Question: firstly i apologize because i'm most certainly using the wrong terms here. My problem is that i have the query below that contains a dimension that has always two values (MONTH VALIDATION) as shown on the query and image below:
'''
SELECT NON EMPTY {
[Measures].[00 - Costs EUR]
}
ON COLUMNS, NON EMPTY {(
[Project Platoon].[Platoon].[Platoon].ALLMEMBERS ,
[Financial Data Month Validation].[Month Validation Status].[Month Validation Status].ALLMEMBERS
)}
DIMENSION PROPERTIES
MEMBER_CAPTION,MEMBER_UNIQUE_NAME ON ROWS
FROM
[DataCube]
CELL PROPERTIES VALUE, BACK_COLOR, FORE_COLOR, FORMATTED_VALUE, FORMAT_STRING, FONT_NAME, FONT_SIZE, FONT_FLAGS
'''
and i get a result like the one below:

My question is: how can i "flatify" this so that i show
|Platoon|Open |Closed|Costs|
|Borg...|12.000|99.000|12+99=111|
that is, transform the values of [MonthValidation] into columns ?
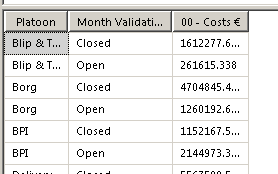
Answer: Just put the 'Month Validation Status' hierarchy on the columns (that is why there is 'ON COLUMNS' and 'ON ROWS'):
'''
SELECT NON EMPTY {
[Measures].[00 - Costs EUR]
} *
[Financial Data Month Validation].[Month Validation Status].[Month Validation Status].ALLMEMBERS
ON COLUMNS,
NON EMPTY {
[Project Platoon].[Platoon].[Platoon].ALLMEMBERS
}
DIMENSION PROPERTIES
MEMBER_CAPTION,MEMBER_UNIQUE_NAME ON ROWS
FROM
[DataCube]
CELL PROPERTIES VALUE, BACK_COLOR, FORE_COLOR, FORMATTED_VALUE, FORMAT_STRING, FONT_NAME, FONT_SIZE, FONT_FLAGS
'''